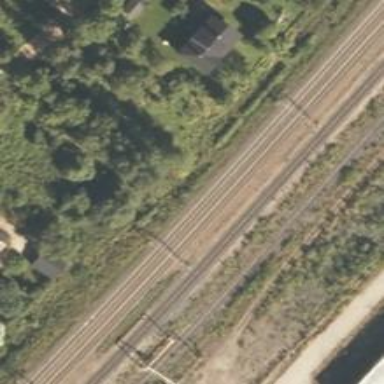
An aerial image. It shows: Site related to the railway.